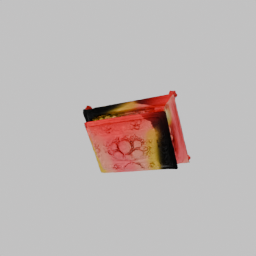
Label: decoration